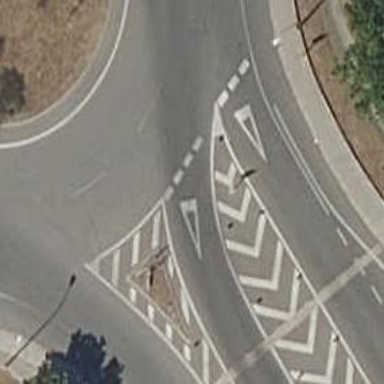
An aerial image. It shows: Road with "give way" sign.